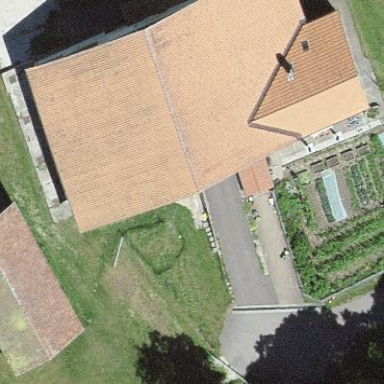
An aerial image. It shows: Farm building.